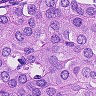
Metastatic tissue present: yes